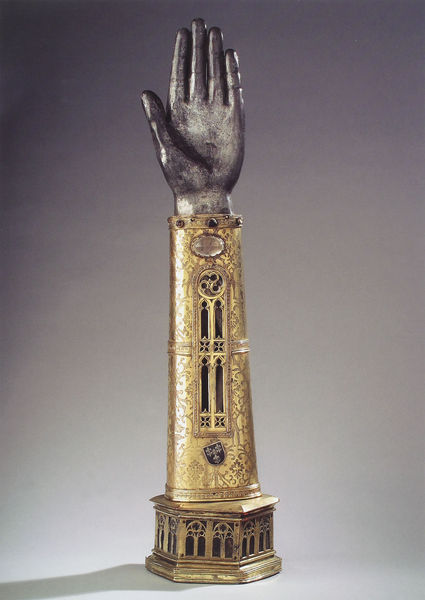
Titel: Armreliquiar des Hl. Exuperius
Künstler: Bernt Mencke
Standort: Münster, St. Mauritz (EU - D - NRW)
Schlagwörter: hand, daumen, fenster, finger, grau, holz, schwarz, ornament, arm, silber, sockel, stein, steine, fünf, flach, gold, edelsteine, gotik, turm, skulptur, statue, blue, white, window, black, dark, golden, gray, grey, sleeve, windows, zeigefinger, metall, bildhauerei, bronze, plastik, podest, foto, messing, medaillon, kunst, gravur, wappen, glove, kristall, silver, gotisch, mittelalter, edelstein, armor, metal, flat, basis, oval, guss, purple, ziseliert, reliquie, photo, sculpture, golf, ringfinger, trophäe, ancient, vorne, goldschmied, crystal, art, shiny, coat of arms, crest, schmied, fingers, shield, reliquiar, gol, handfläche, gesture, pedestal, photograph, creepy, base, jewelry, gems, jewel, eappen, jewels, thumb, doorways, intricate, ruby, bands, handreliquiar, armreliquiar, trophy, hand statue finger, etched, entrances, hexagonal, gem, waqppen, joints